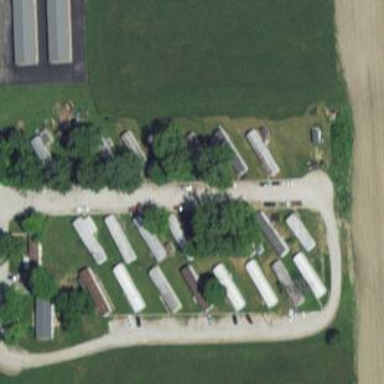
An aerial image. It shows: Residential area known as mobile home park.